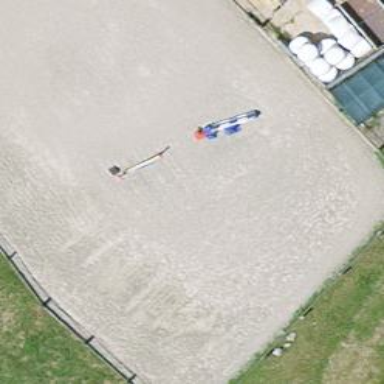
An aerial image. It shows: Equestrian pitch for leisure land activities.